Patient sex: M
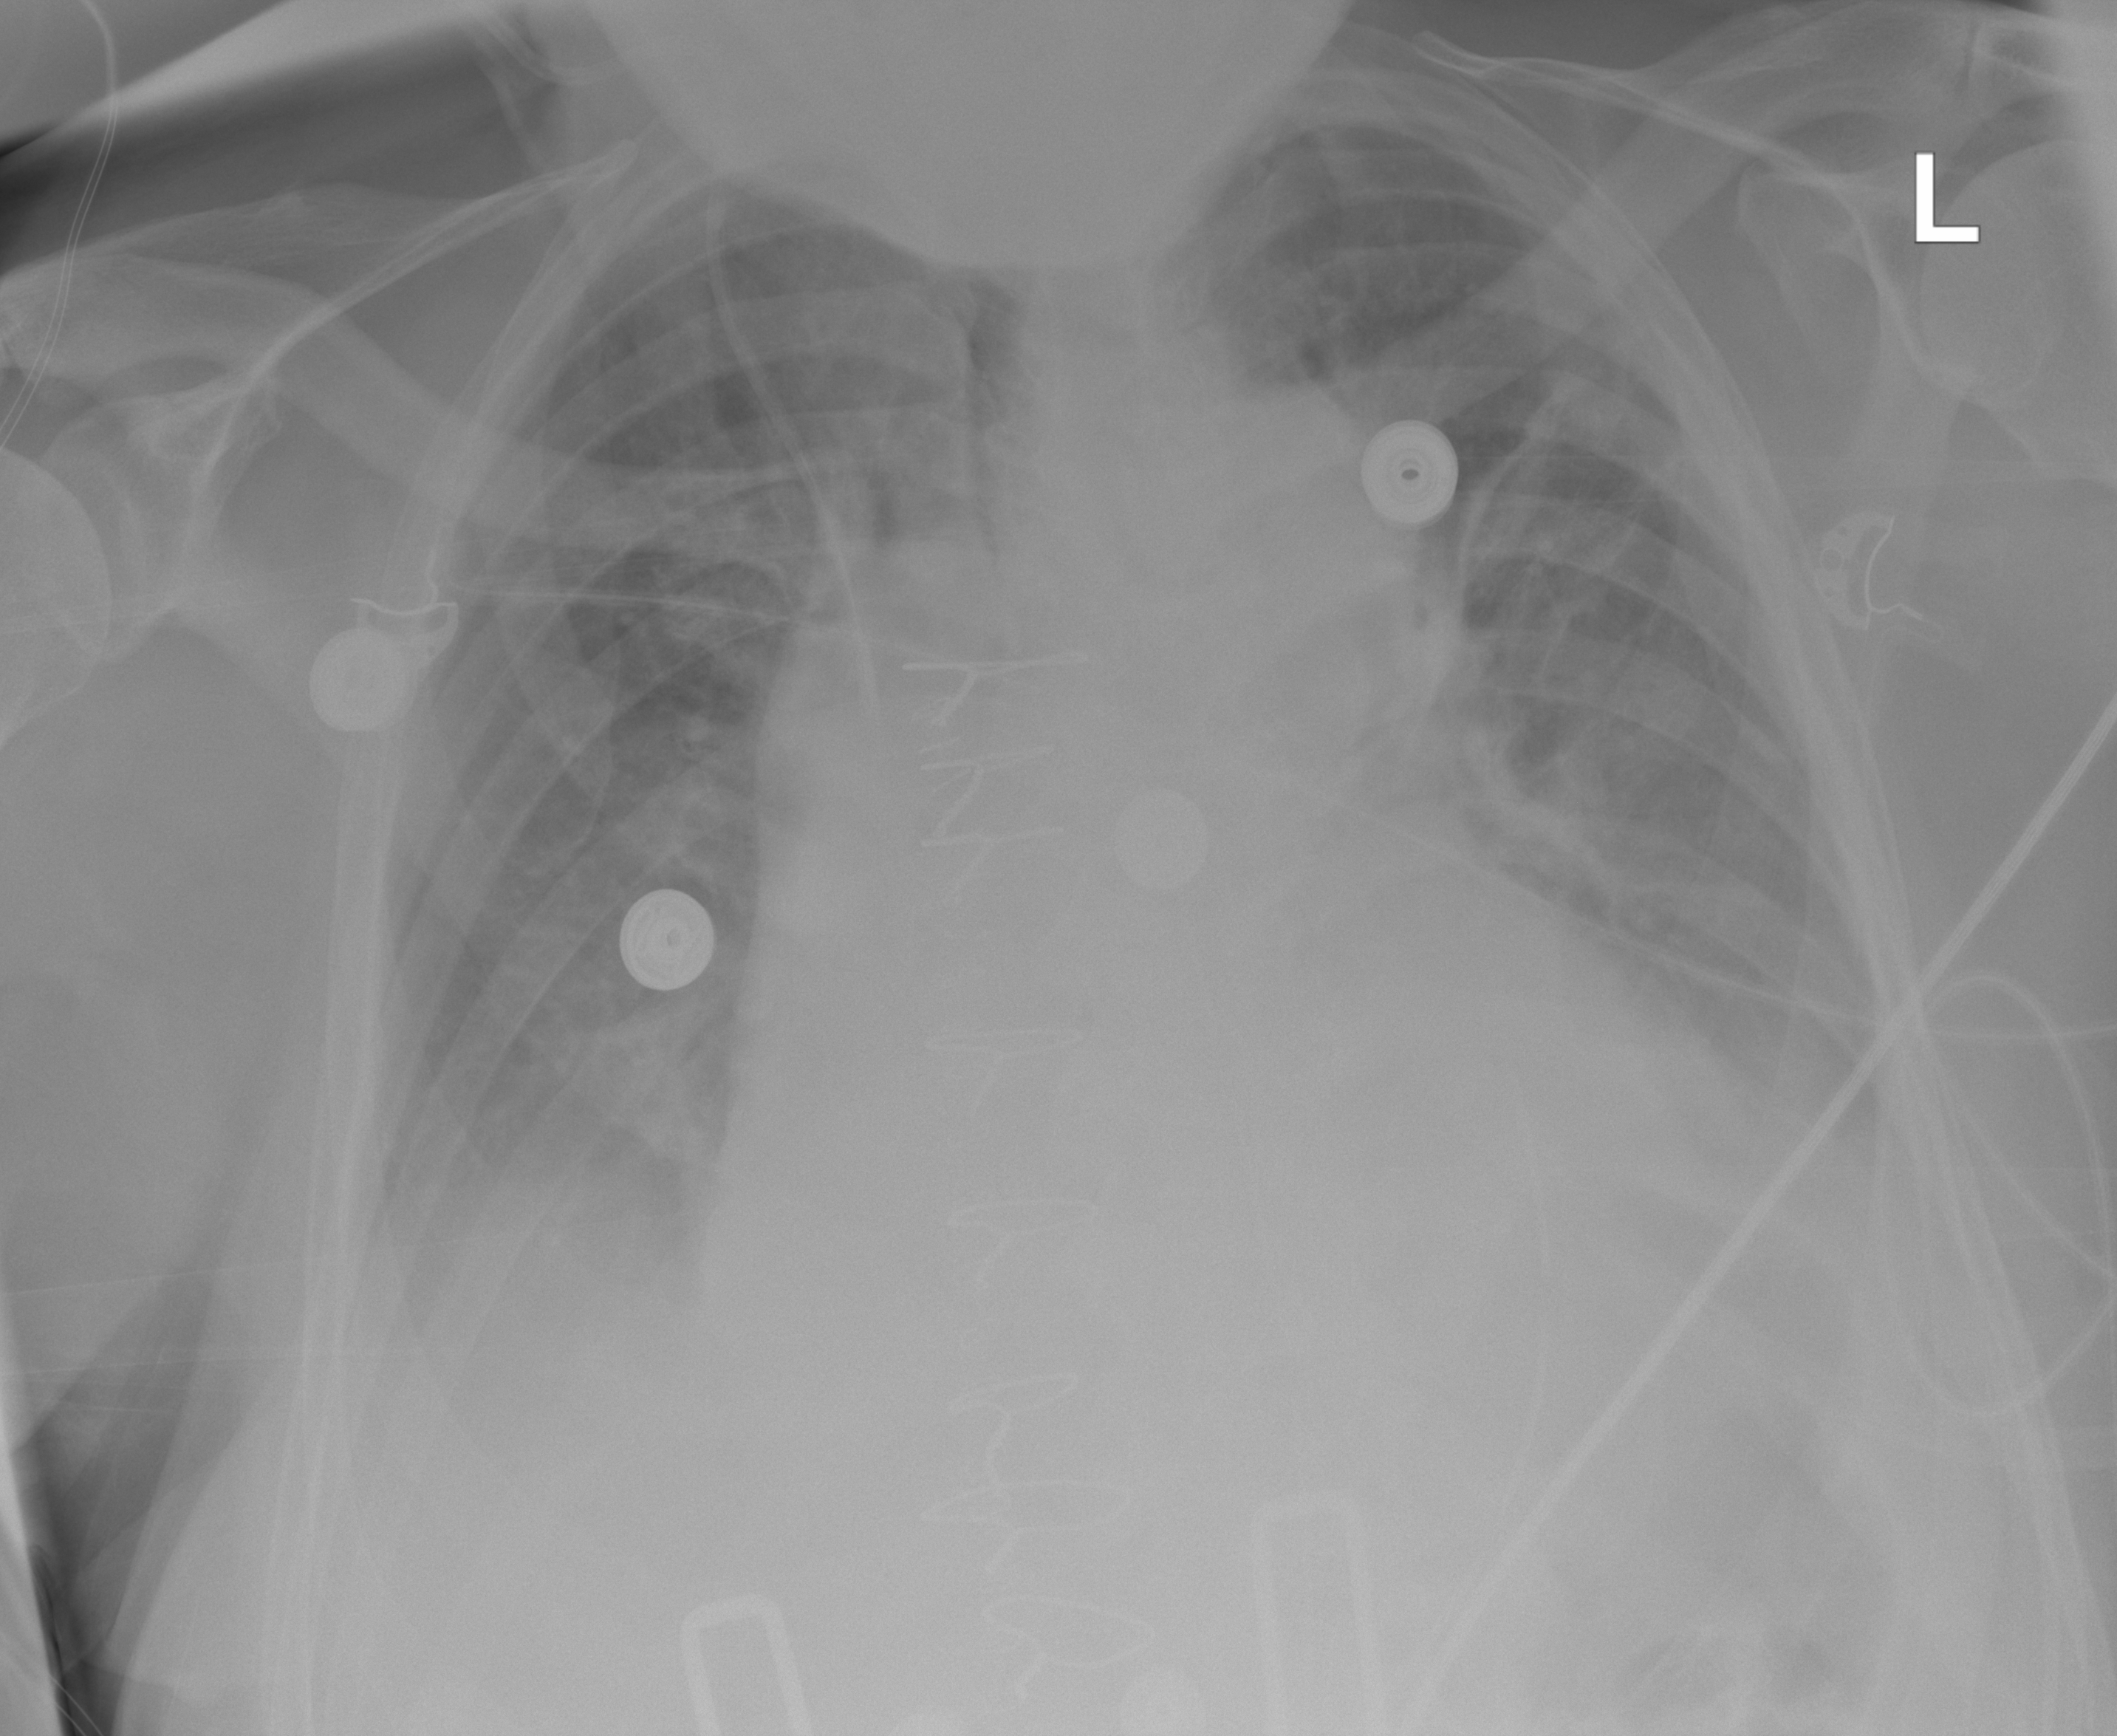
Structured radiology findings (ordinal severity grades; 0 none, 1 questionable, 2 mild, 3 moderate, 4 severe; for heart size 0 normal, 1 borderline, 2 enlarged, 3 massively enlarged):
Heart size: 3
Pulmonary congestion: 2
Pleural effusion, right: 2
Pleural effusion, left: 2
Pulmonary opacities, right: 0
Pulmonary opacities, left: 0
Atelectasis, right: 2
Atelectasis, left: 2